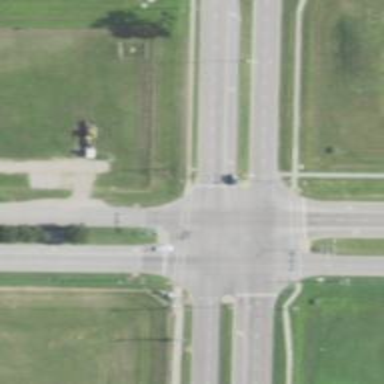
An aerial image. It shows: Solid stop line on the road marking.